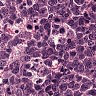
Metastatic tissue present: no